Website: apple
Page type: billing-address
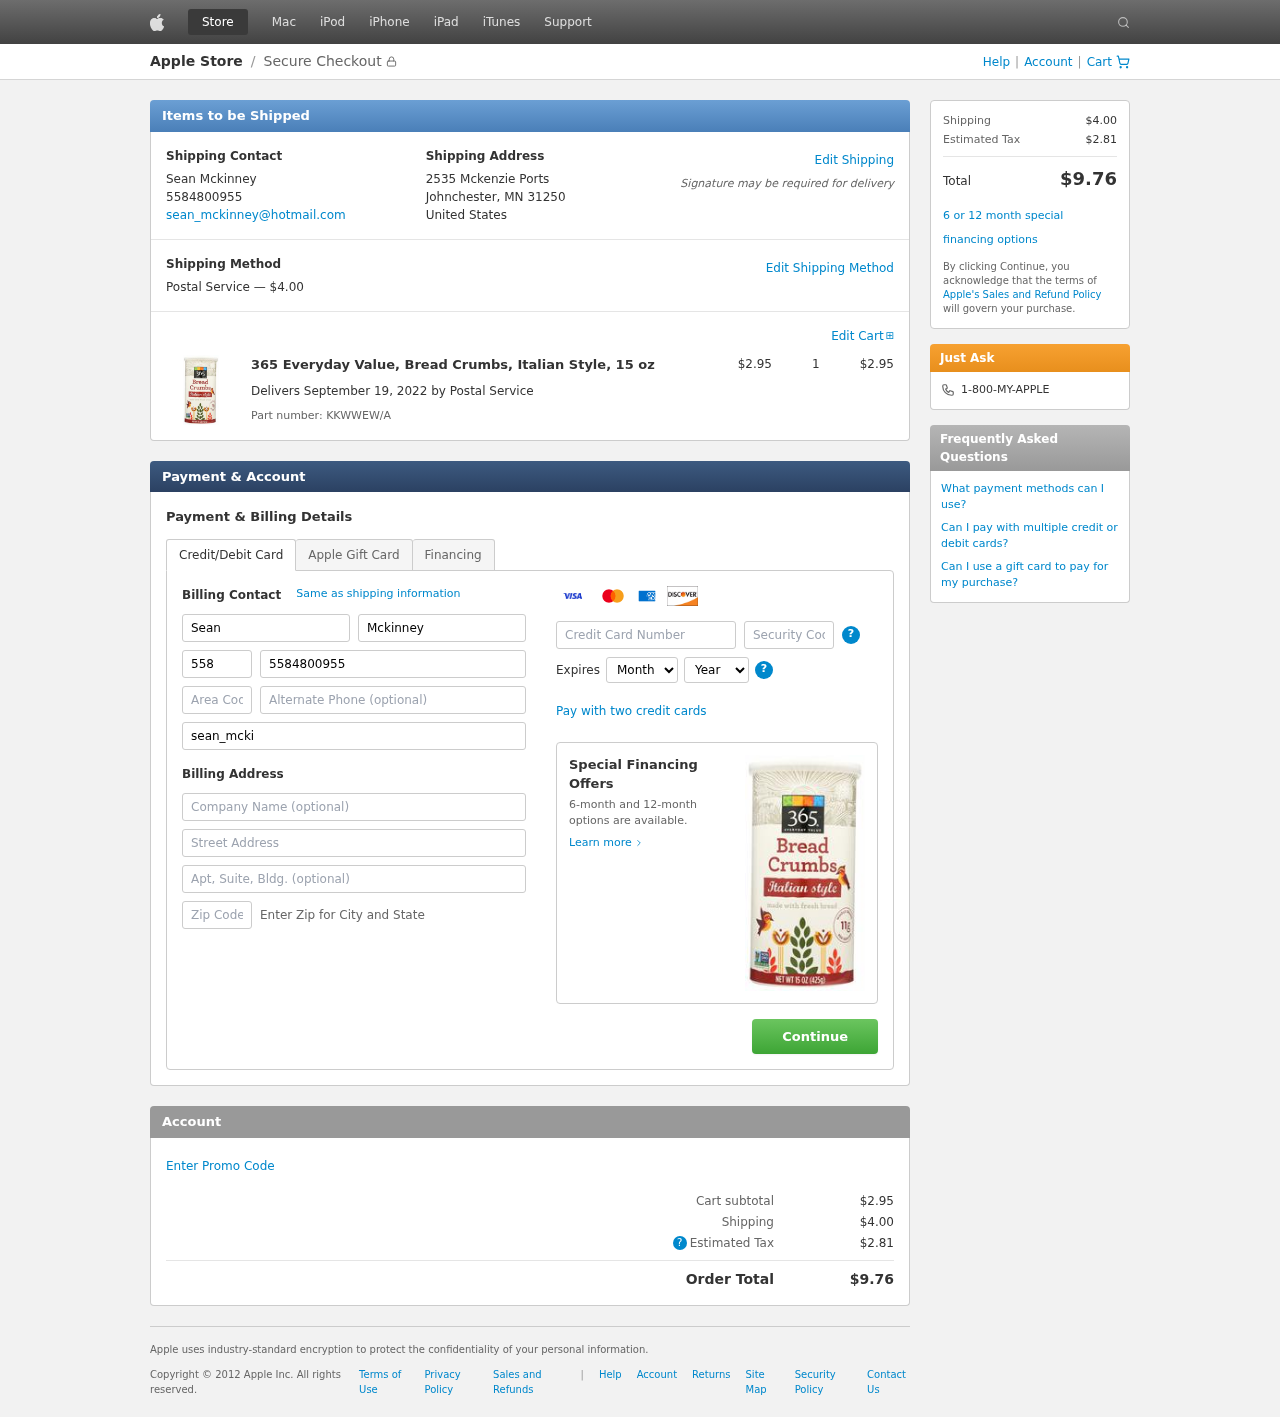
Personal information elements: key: PII_CARD_CVV
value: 757
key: PII_CARD_EXPIRY_MONTH
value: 09
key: PII_CARD_EXPIRY_YEAR
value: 27
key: PII_CARD_NUMBER
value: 6011 6314 8234 8808
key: PII_CITY_STATE_ZIP
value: Johnchester, MN 31250
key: PII_COMPANY
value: Massey-Mueller
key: PII_COUNTRY
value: United States
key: PII_EMAIL
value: sean_mckinney@hotmail.com
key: PII_FIRSTNAME
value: Sean
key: PII_FULLNAME
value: Sean Mckinney
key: PII_LASTNAME
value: Mckinney
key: PII_PHONE
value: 5584800955
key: PII_PHONE_AREA
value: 558
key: PII_STREET
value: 2535 Mckenzie Ports
Product elements: key: PRODUCT1_NAME
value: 365 Everyday Value, Bread Crumbs, Italian Style, 15 oz
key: PRODUCT1_PRICE
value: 2.95
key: PRODUCT1_QUANTITY
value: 1
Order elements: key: ORDER_SHIPPING_COST
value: $4.00
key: ORDER_SUBTOTAL
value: $2.95
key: ORDER_DELIVERY_DATE
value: September 19, 2022
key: ORDER_PART_NUMBER
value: KKWWEW/A
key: ORDER_TAX
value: $2.81
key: ORDER_TOTAL
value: $9.76